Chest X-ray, AP view. Patient: 72 years old, sex F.
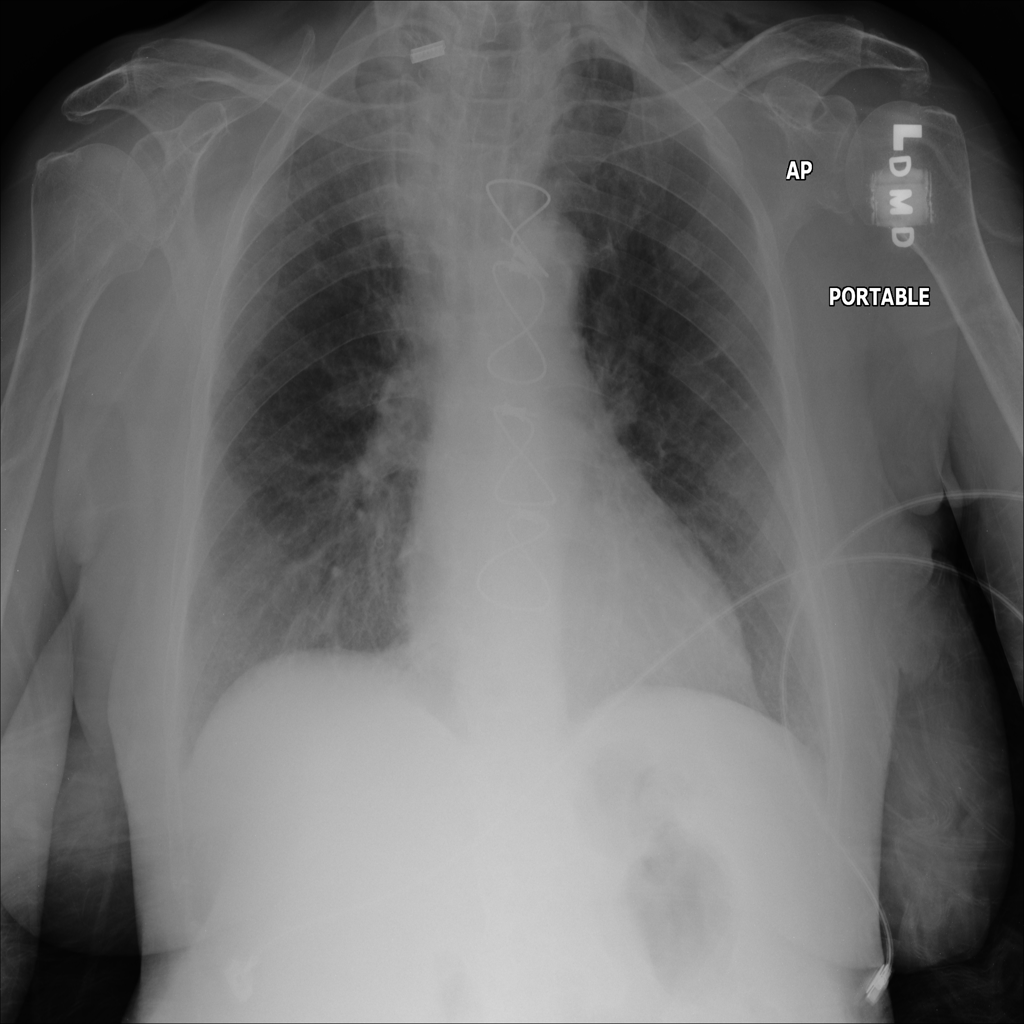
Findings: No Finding